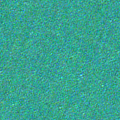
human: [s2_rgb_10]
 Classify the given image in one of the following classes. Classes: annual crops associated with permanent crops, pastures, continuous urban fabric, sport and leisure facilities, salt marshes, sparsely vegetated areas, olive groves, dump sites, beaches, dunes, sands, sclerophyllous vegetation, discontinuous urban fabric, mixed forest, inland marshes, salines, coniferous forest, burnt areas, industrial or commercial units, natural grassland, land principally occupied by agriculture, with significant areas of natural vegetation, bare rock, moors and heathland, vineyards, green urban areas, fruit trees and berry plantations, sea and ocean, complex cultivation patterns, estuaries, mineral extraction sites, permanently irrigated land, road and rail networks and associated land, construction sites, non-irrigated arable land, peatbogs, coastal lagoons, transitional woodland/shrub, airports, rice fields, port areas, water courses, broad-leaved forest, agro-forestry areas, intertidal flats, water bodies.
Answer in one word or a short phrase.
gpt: sea and ocean